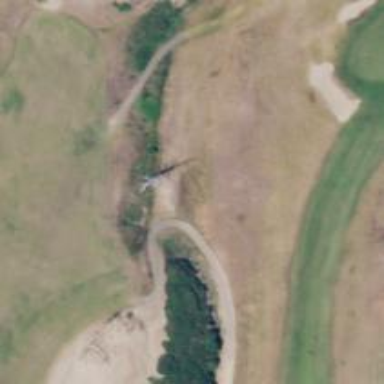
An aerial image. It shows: Path designated for golf carts.